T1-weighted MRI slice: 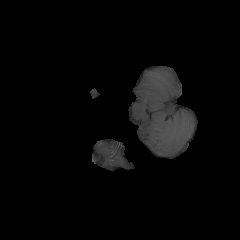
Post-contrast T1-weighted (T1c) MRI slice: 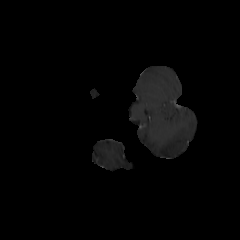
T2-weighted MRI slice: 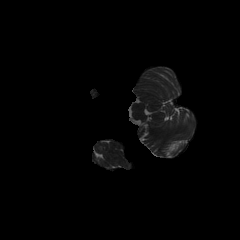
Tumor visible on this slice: no